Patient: sex F, age 54
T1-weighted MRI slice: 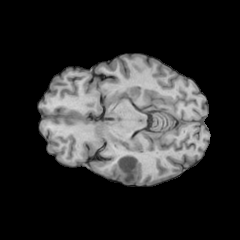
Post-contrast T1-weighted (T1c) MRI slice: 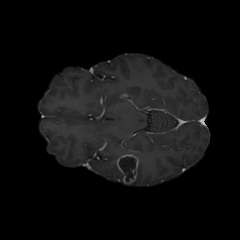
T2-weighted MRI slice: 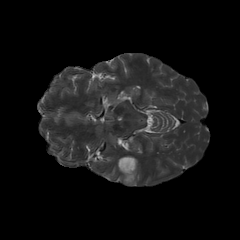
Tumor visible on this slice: yes
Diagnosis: Glioblastoma, IDH-wildtype
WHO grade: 4